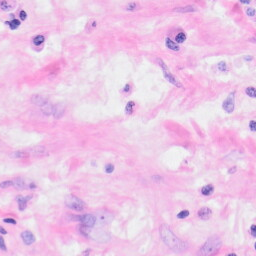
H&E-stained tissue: Kidney